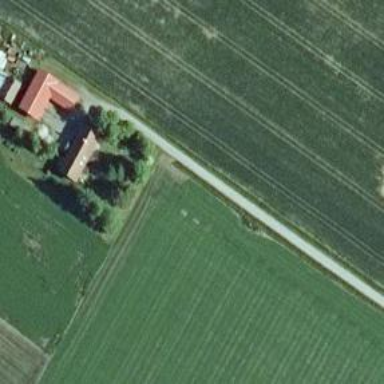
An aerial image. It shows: Farm with farmyard.